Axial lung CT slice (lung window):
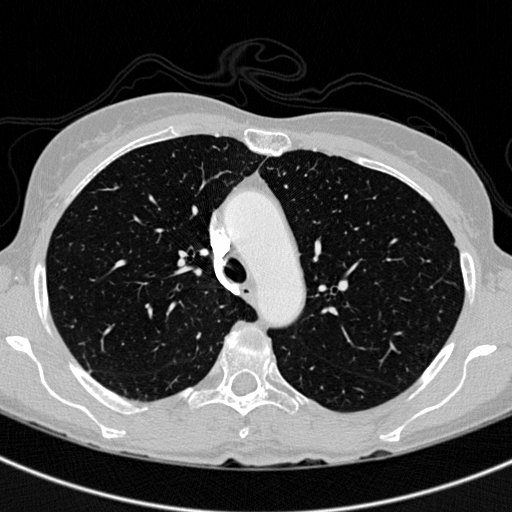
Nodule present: no